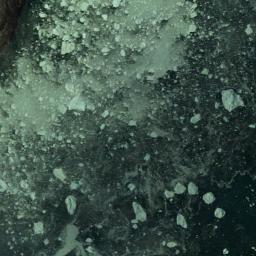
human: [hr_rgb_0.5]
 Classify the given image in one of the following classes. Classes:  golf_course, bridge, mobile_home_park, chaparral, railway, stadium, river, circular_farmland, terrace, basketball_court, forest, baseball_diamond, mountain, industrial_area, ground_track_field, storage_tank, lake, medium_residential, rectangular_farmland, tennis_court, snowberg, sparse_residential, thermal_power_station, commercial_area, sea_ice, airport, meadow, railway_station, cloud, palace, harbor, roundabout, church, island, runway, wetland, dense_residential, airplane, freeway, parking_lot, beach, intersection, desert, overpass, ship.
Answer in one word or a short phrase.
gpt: sea_ice